Interaction volume radius: 10 \u00c5
Interaction volume height: 10 \u00c5
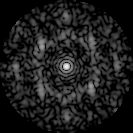
Disorder parameter: 0.6088